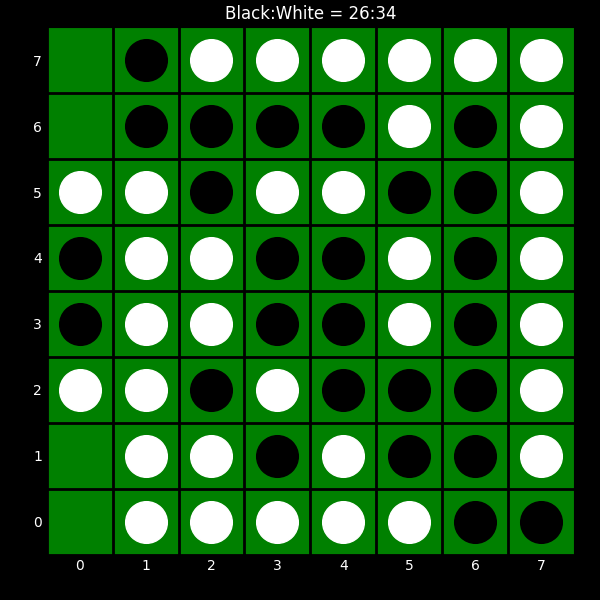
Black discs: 26
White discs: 34